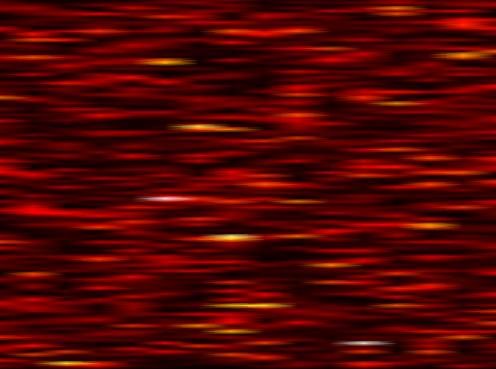
Label: UFMC